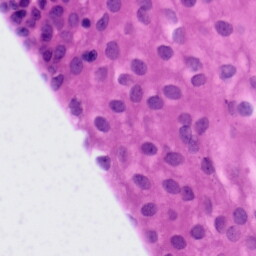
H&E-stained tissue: Tonsil